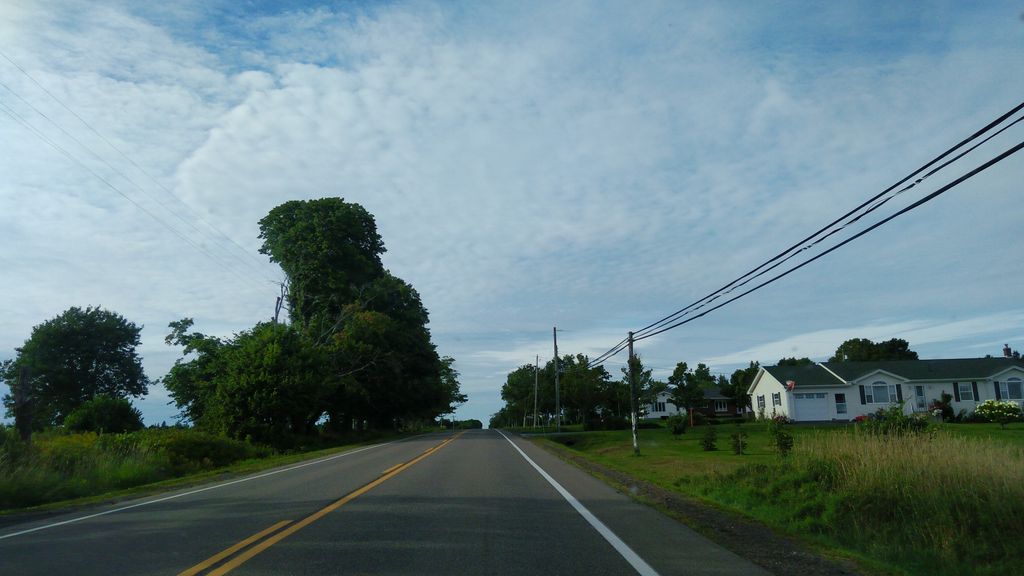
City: charlottetown